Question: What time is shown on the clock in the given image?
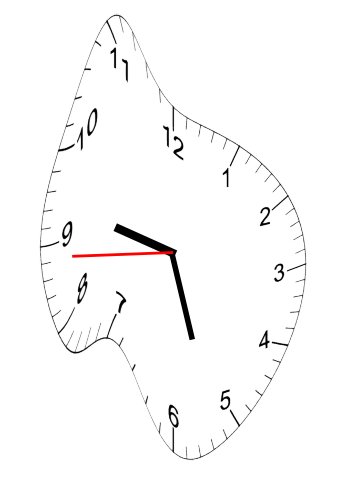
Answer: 09:26:44